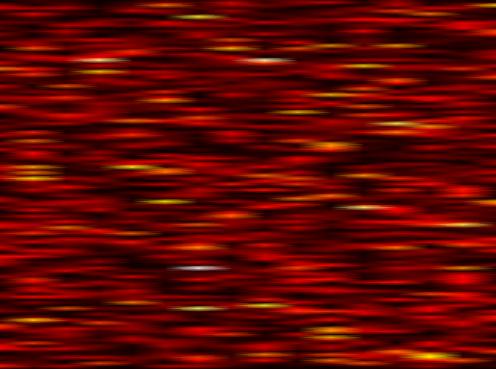
Label: WOLA